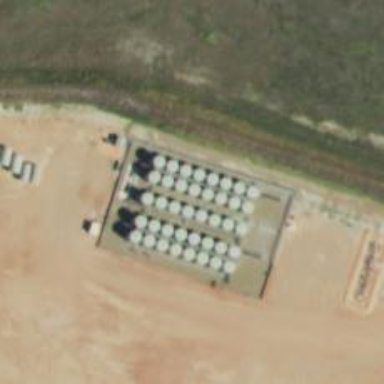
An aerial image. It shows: Storage tank that is man-made.